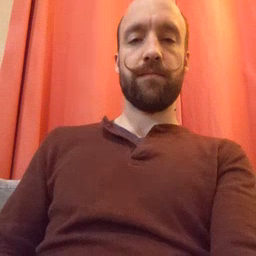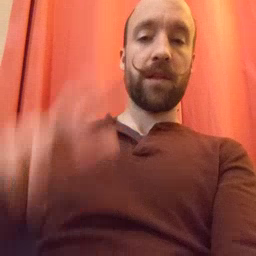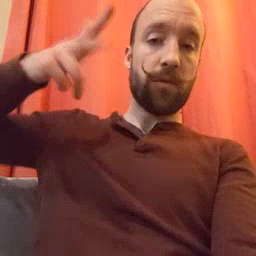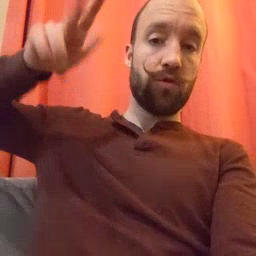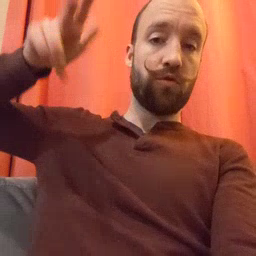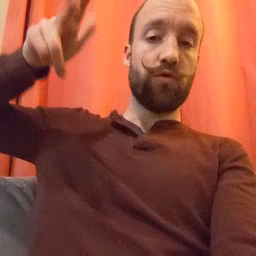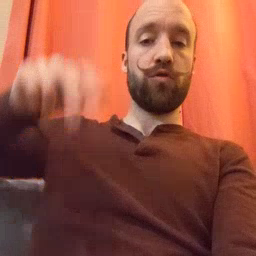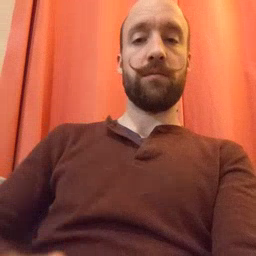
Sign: helicopter